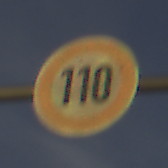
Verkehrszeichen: Geschwindigkeit110
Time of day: SunriseSunset
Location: Outdoor (Nature)
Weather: PartlyCloudy
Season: Summer
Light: Natural